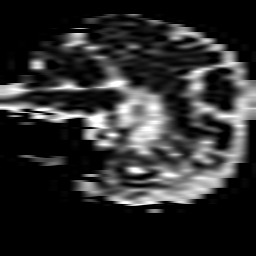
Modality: ADC
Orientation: sagittal
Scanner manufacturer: philips
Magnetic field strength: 1.5 T
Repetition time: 2.898 s
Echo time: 0.06357 s